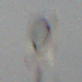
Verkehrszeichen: EndeUmweltzone
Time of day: MorningAfternoon
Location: Outdoor (Nature)
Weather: Overcast
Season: Winter
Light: Natural